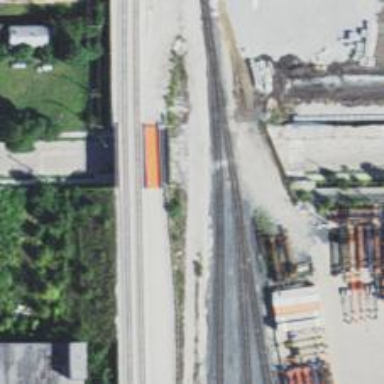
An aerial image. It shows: Abandoned railway.